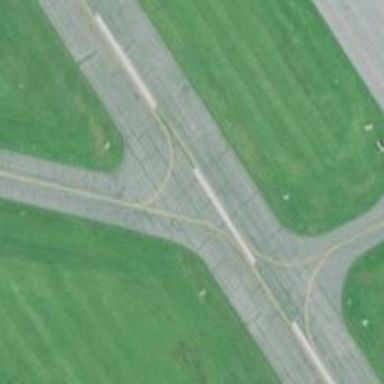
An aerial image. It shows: View of taxiway at the airport.